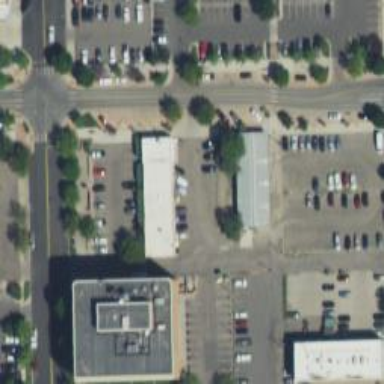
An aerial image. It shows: Parking space is available.